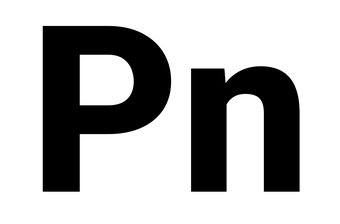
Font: Roboto_ExtraBold